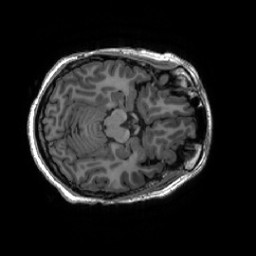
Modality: T1w
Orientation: axial
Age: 27
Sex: female
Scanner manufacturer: ge
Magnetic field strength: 3 T
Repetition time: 0.007348 s
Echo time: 0.003036 s